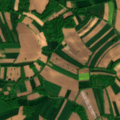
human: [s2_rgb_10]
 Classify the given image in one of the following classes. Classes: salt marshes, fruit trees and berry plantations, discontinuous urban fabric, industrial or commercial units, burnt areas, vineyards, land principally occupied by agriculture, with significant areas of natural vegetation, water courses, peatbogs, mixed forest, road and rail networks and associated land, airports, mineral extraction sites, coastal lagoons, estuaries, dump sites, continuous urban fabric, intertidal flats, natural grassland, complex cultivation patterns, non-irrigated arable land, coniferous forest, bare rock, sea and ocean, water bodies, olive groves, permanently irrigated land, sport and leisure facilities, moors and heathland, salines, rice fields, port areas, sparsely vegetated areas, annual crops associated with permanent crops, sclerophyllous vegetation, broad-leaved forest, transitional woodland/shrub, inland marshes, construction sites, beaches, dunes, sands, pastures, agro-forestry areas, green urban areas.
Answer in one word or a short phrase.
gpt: non-irrigated arable land, land principally occupied by agriculture, with significant areas of natural vegetation